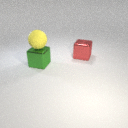
large yellow rubber sphere above large green metal cube